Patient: sex M, age 67
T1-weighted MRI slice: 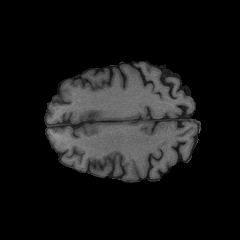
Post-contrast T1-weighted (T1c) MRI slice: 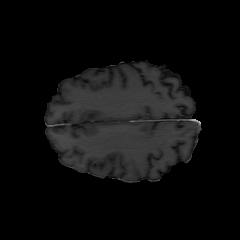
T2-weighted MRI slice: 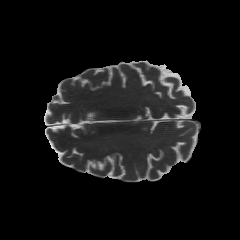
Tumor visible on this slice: no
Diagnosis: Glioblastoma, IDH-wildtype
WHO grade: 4